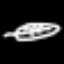
Label: leaf